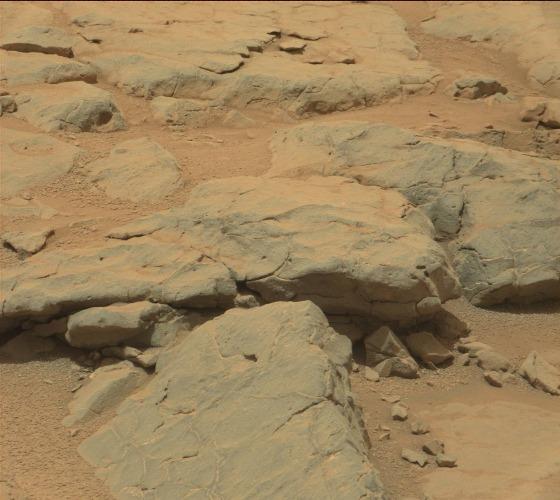
Terrain classes present: Bedrock, Gravel / Sand / Soil, Rock, Shadow